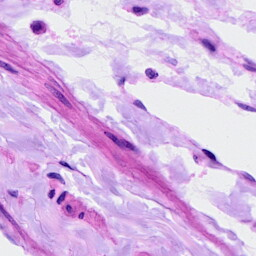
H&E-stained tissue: Ovarian